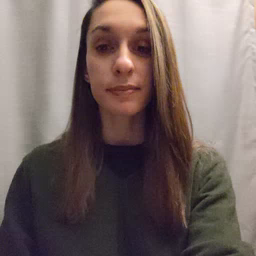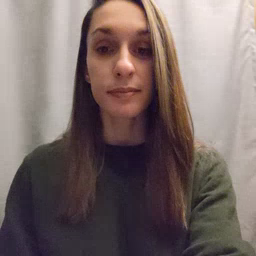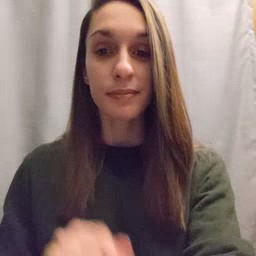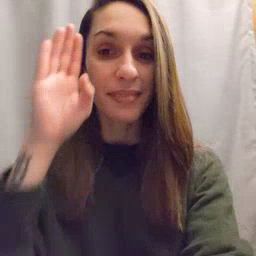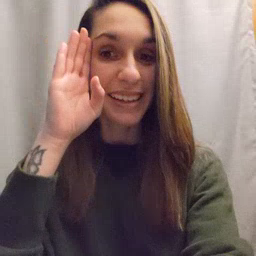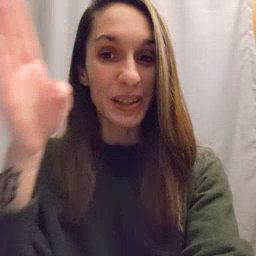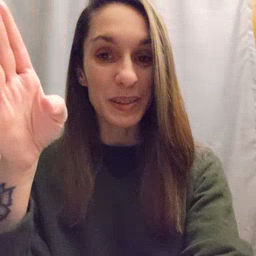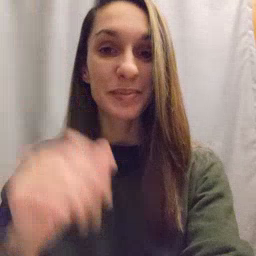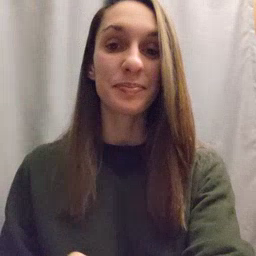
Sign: hello